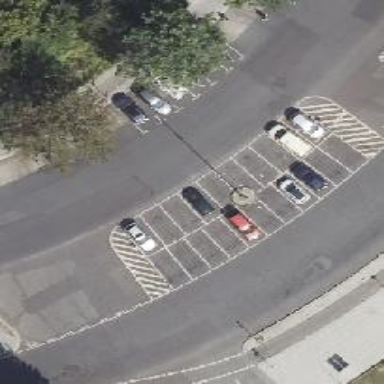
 designed as dual carriageway with separate parking on both sides."